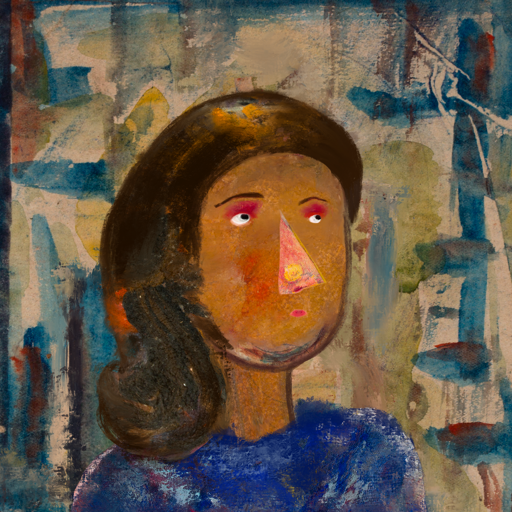
Background: Orphan, Head And Neck Side: Pipe, Face Side: Irani, Bust: Irani, Hair Side: Gypsy_Queen, Head Accessory: Blank, Second Necklace: Blank, Necklace: Blank, Baby: Blank